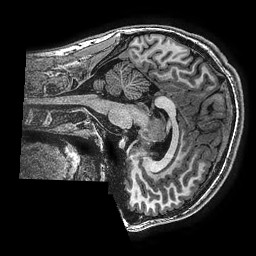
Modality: T1w
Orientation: sagittal
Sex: male
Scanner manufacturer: ge
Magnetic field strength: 3 T
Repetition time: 0.007644 s
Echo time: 0.003468 s